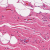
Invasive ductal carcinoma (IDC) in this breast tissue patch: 0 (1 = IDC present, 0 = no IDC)